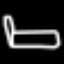
Label: bed